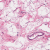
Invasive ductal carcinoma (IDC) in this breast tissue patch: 0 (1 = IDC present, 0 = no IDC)